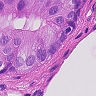
Metastatic tissue present: yes